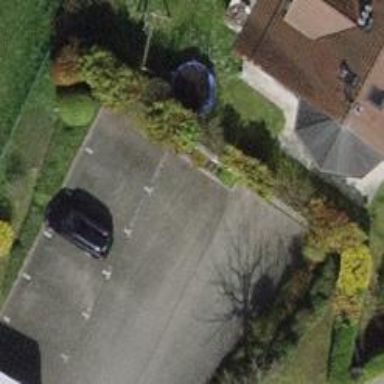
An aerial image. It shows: Asphalt parking entrance.